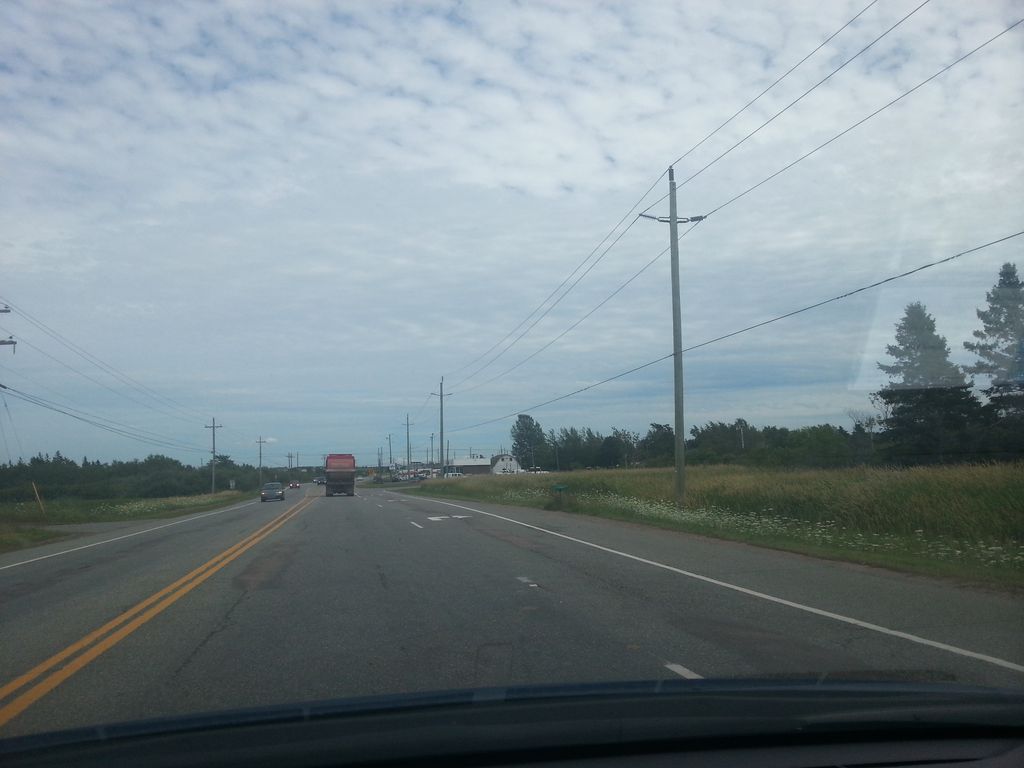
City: charlottetown